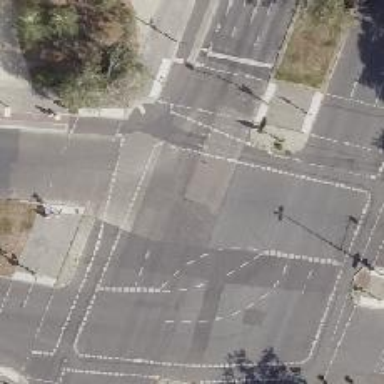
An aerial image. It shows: Secondary road with asphalt surface. There is cycle track on the right side of the road.